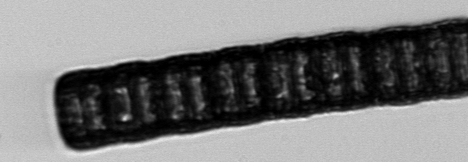
Label: Paralia_sulcata